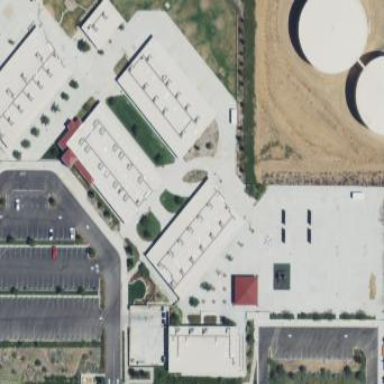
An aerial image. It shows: School building.